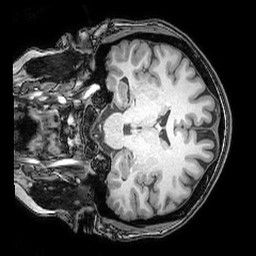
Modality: T1w
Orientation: coronal
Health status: ill
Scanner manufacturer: philips
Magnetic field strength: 3 T
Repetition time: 0.007 s
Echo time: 0.0035 s